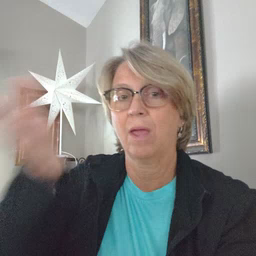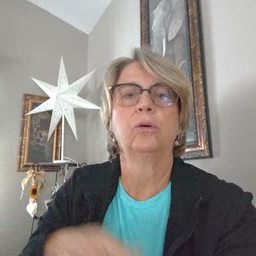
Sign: there